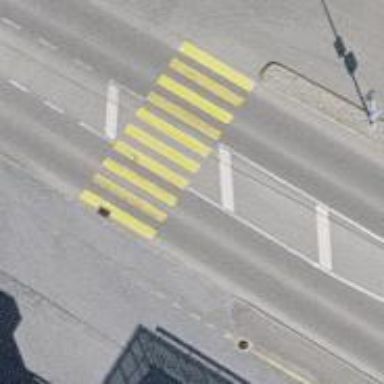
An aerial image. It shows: Marked crossing with zebra stripes on the road.